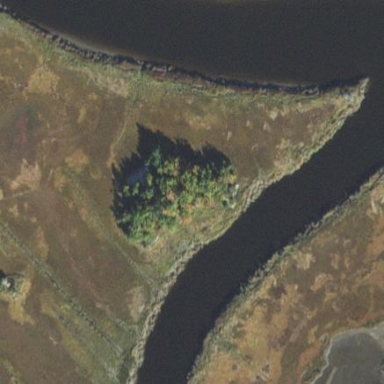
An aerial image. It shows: Islet covered with mixed woodland.